Field crop: tomato
Growth stage: 2
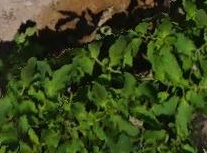
Species: tomato